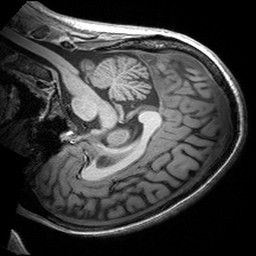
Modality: T1w
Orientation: sagittal
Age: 22
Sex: female
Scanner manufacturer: siemens
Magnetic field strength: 3 T
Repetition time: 2.53 s
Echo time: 0.00299 s